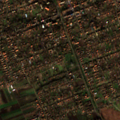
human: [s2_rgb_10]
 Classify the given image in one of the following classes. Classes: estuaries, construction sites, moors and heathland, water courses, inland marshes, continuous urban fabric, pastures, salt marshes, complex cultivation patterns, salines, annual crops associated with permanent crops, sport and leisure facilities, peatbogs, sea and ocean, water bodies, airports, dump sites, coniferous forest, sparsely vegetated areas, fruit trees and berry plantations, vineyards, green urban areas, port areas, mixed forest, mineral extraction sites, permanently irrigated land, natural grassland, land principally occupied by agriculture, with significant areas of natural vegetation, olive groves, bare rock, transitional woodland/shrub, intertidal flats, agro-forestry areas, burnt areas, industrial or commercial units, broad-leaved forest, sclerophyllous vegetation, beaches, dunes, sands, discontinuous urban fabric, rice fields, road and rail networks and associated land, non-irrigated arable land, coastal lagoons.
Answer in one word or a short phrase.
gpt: discontinuous urban fabric, non-irrigated arable land, water bodies